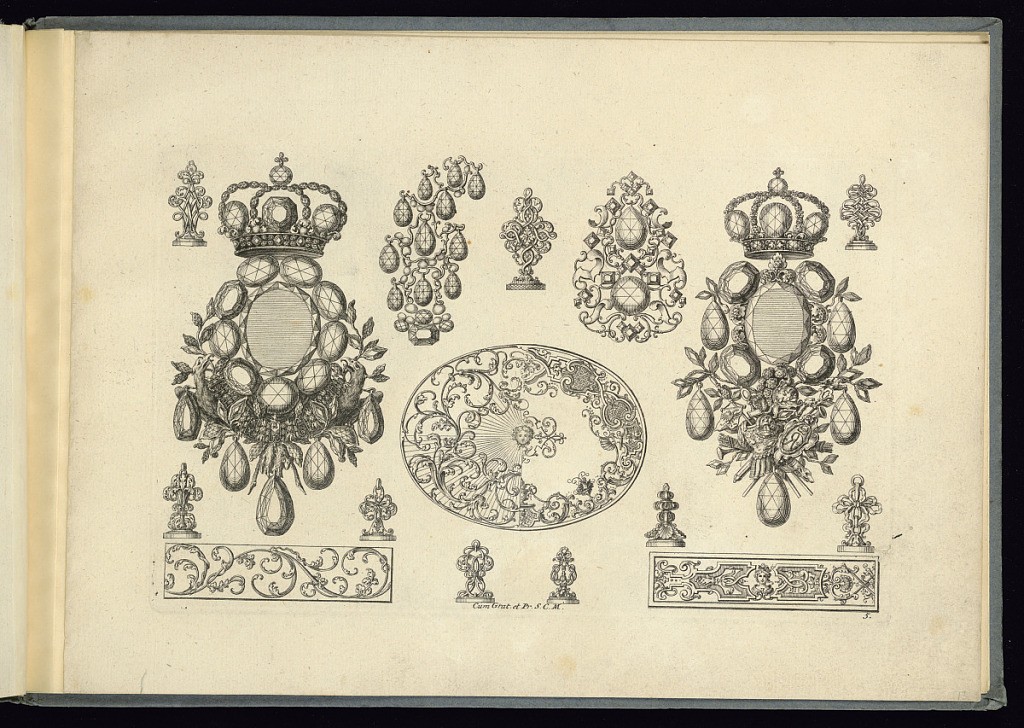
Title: Designs for Ornament, Jewelry, and Seals
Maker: Friedrich Jacob Morison, German, active 1693 – 1699
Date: ca. 1700
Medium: Engraving on laid paper
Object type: Print
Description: Designs for jewelry, seals, pendants, mirror-back or lid of a box, horizontal panels, and a hairpiece featuring scrolling leaves, crowns, ribbons, trophy with arms and armor, mascarons (masks), c-scrolls, eagles, and fleurons. The plate is numbered.